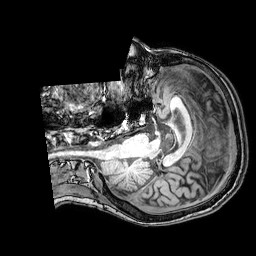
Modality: T1w
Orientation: axial
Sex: female
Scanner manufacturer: philips
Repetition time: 0.008167 s
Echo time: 0.00376 s